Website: bh-photo
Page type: delivery-shipping
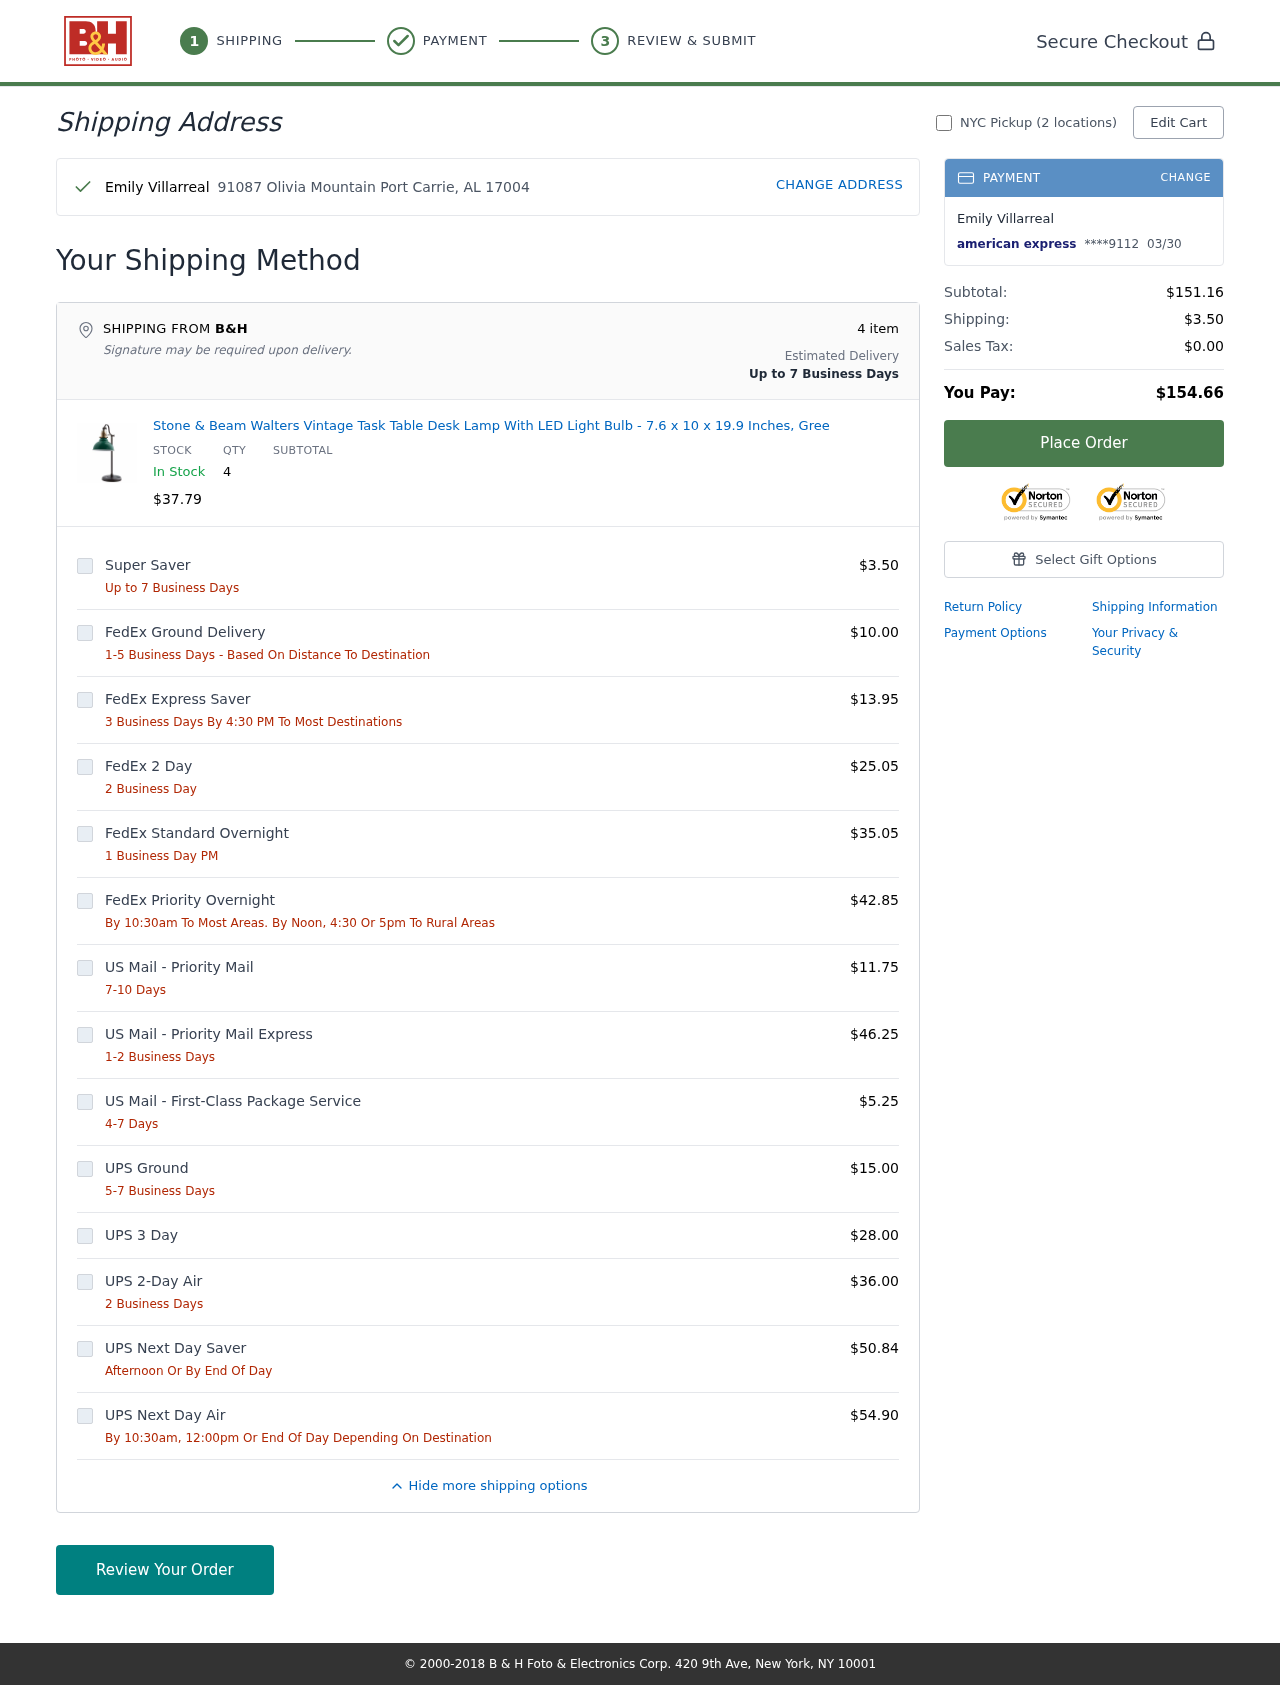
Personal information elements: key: PII_CARD_EXPIRY
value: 03/30
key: PII_CARD_LAST4
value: ****9112
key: PII_CARD_TYPE
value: american express
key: PII_CITY_STATE_ZIP
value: Port Carrie, AL 17004
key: PII_FULLNAME
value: Emily Villarreal
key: PII_STREET
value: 91087 Olivia Mountain
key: PII_FIRSTNAME
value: Emily
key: PII_LASTNAME
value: Villarreal
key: PII_FULLNAME2
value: Emily Villarreal
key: PII_FULLNAME3
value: Emily Villarreal
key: PII_FIRSTNAME2
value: Emily
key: PII_FIRSTNAME3
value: Emily
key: PII_LASTNAME2
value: Villarreal
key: PII_LASTNAME3
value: Villarreal
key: PII_FIRSTNAME_DERIVED
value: Emily
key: PII_LASTNAME_DERIVED
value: Villarreal
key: PII_FULLNAME_DERIVED
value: Emily Villarreal
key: PII_NAME_FULL_DERIVED
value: Emily Villarreal
Product elements: key: PRODUCT1_NAME
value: Stone & Beam Walters Vintage Task Table Desk Lamp With LED Light Bulb - 7.6 x 10 x 19.9 Inches, Gree
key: PRODUCT1_PRICE
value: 37.79
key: PRODUCT1_QUANTITY
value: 4
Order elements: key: ORDER_NUM_ITEMS
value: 4
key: ORDER_SUBTOTAL
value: $151.16
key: ORDER_SHIPPING_COST
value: $3.50
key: ORDER_TAX
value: $0.00
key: ORDER_TOTAL
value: $154.66